Field crop: maize
Growth stage: 1
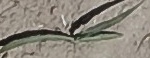
Species: sorghum